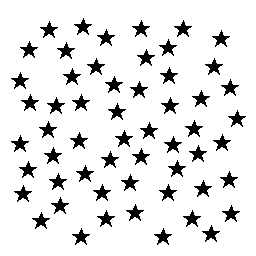
Squares: 0
Triangles: 0
Stars: 56
Total shapes: 56